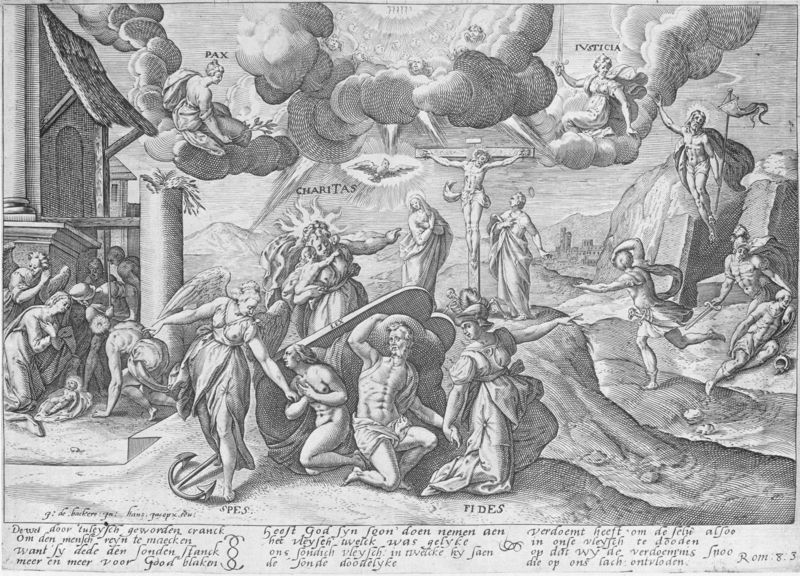
Titel: De wet door 'tuleysch
Künstler: Jacob de Backer
Standort: Wolfenbüttel
Institution: Herzog August Bibliothek
Schlagwörter: berg, dunkel, felsen, feuer, flügel, gott, himmel, körper, mann, nackt, schatten, vogel, weiß, wolken, frauen, landschaft, menschen, brust, frau, grau, hell, kleid, licht, männer, schwarz, szene, säule, säulen, zeichnung, dach, gebäude, haus, wolke, meschen, architektur, arm, johannes, mensch, stein, taube, vorhang, hütte, sonne, gewand, kind, blatt, kinder, engel, putto, schrift, fahne, laufen, fels, grafik, spalten, baby, treppe, soldaten, tafel, stufen, halbnackt, zeigen, schild, moses, buch, burg, glaube, kreuz, religion, flammen, strahlen, schweben, druck, radierung, stich, illustration, schwarzweiß, schwert, text, buchstaben, knien, soldat, rennen, helm, frieden, rom, buchseite, gerechtigkeit, christus, grab, jesus, jesus christus, kreuzigung, ostern, christlich, götter, jüngstes gericht, tempel, heilige, anker, maria, kupferstich, vordach, felsengrab, allegorien, erzengel, auferstehung, englisch, gläubige, himmelfahrt, testament, schutz, alegorie, geburt, justizia, friede, latein, stick, kreuzigungsgruppe, tafeln, apostel, fides, pax, heiliger geist, gottvater, mose, passion, gesetzestafeln, tugenden, gesetz, caritas, heilige geist, spes, justicia, 10 gebote, charitas